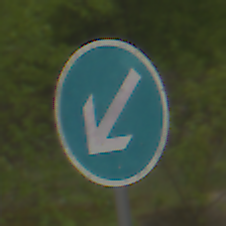
Verkehrszeichen: VorgeschriebeneVorbeifahrtLinks
Umgebung: Outdoor, Nature
Tageszeit: MorningAfternoon
Wetter: Overcast
Licht: Natural
Jahreszeit: NotSpecified
Kontrast: LowContrast